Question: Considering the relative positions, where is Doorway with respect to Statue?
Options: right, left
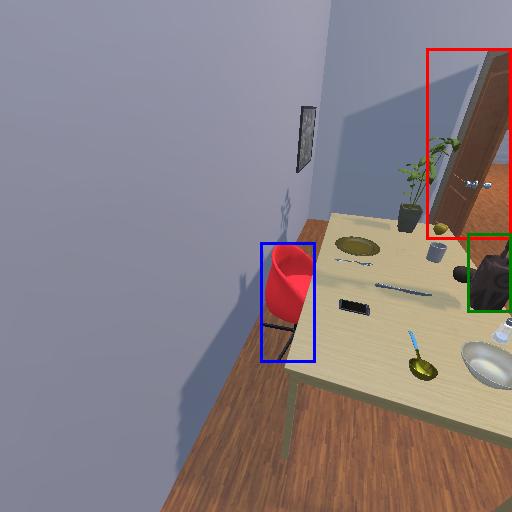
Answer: right